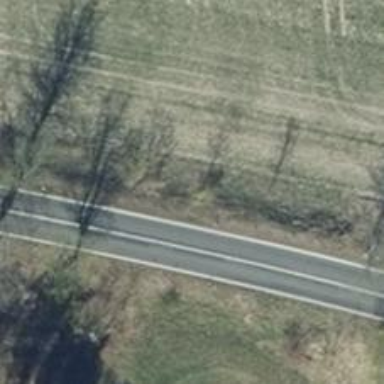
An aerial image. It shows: Row of deciduous broadleaved trees.